Question: this is the heatmap of the question. Each task can only be assigned to one person, and each person can only be assigned one task. How to allocate to maximize total profit? (all profits are multiples of ten), and output the maximum profit.
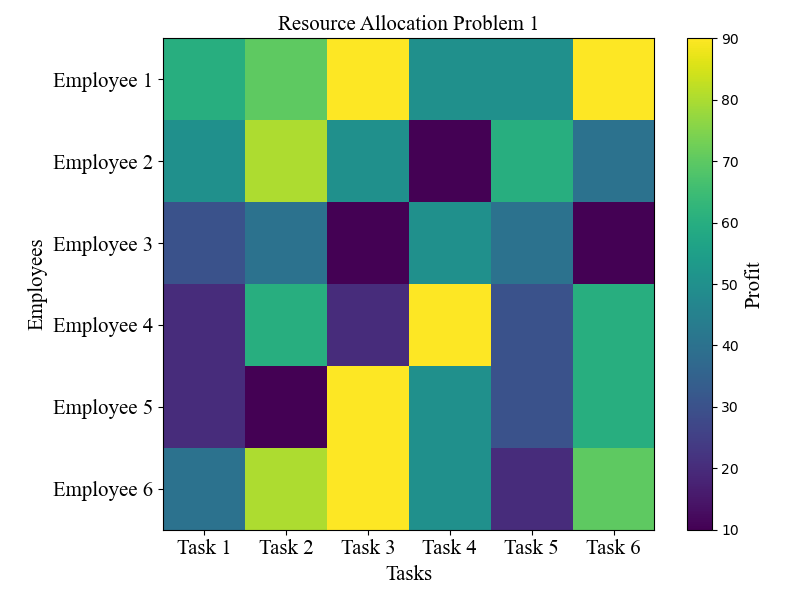
Answer: 440